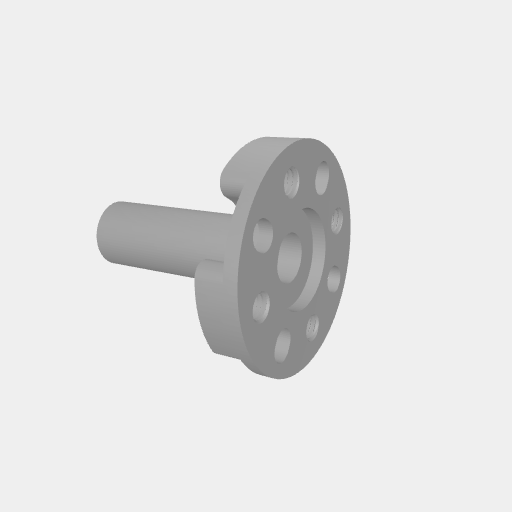
Part: ServoHubLongShaft